Interaction volume radius: 5 \u00c5
Interaction volume height: 10 \u00c5
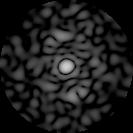
Disorder parameter: 0.7968